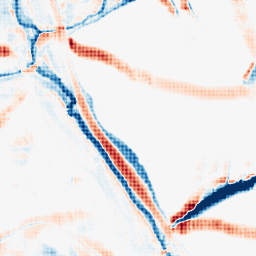
Category: morphological
Decomposition family: morphological_rect
Decomposition parameters: operation: average
width: 20
height: 20
Upsampling method: sinc_hamming
Upsampling parameters: scale: 4
kernel_size: 4
Upsampling scale: 4